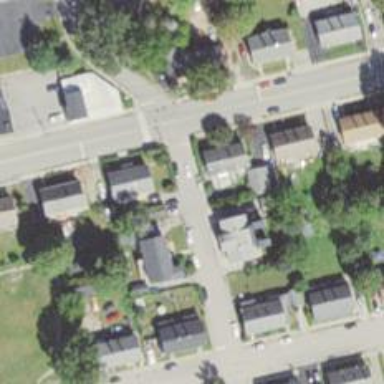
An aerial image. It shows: Residential driveway.